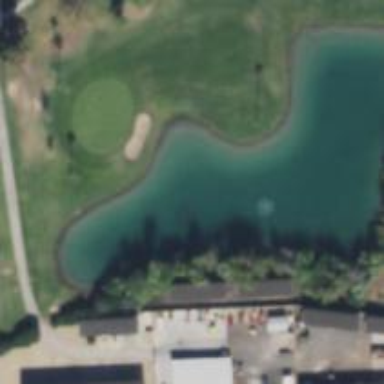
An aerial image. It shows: Water hazard in golf course. The hazard is natural water feature.